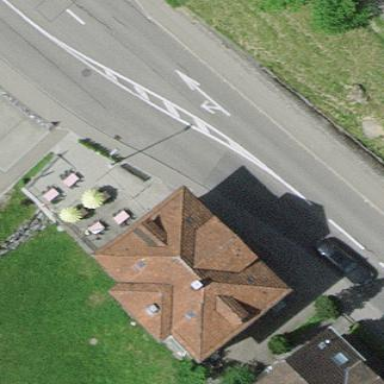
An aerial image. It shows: Building that houses restaurant.